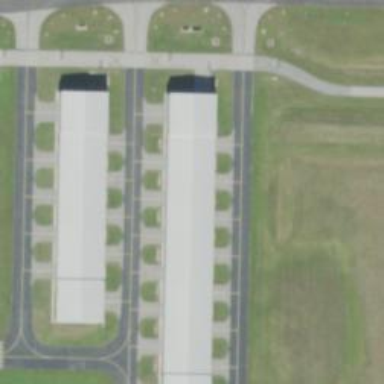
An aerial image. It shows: View of taxiway at the airport.